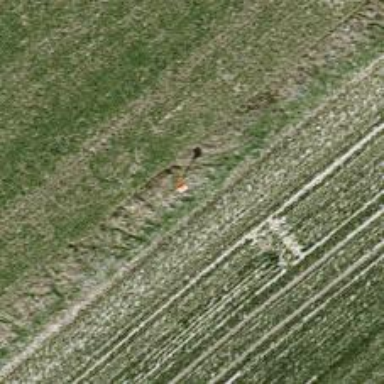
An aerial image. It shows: Pole supporting roof covering pipeline marker.